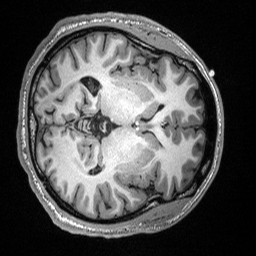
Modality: T1w
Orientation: axial
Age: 25
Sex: male